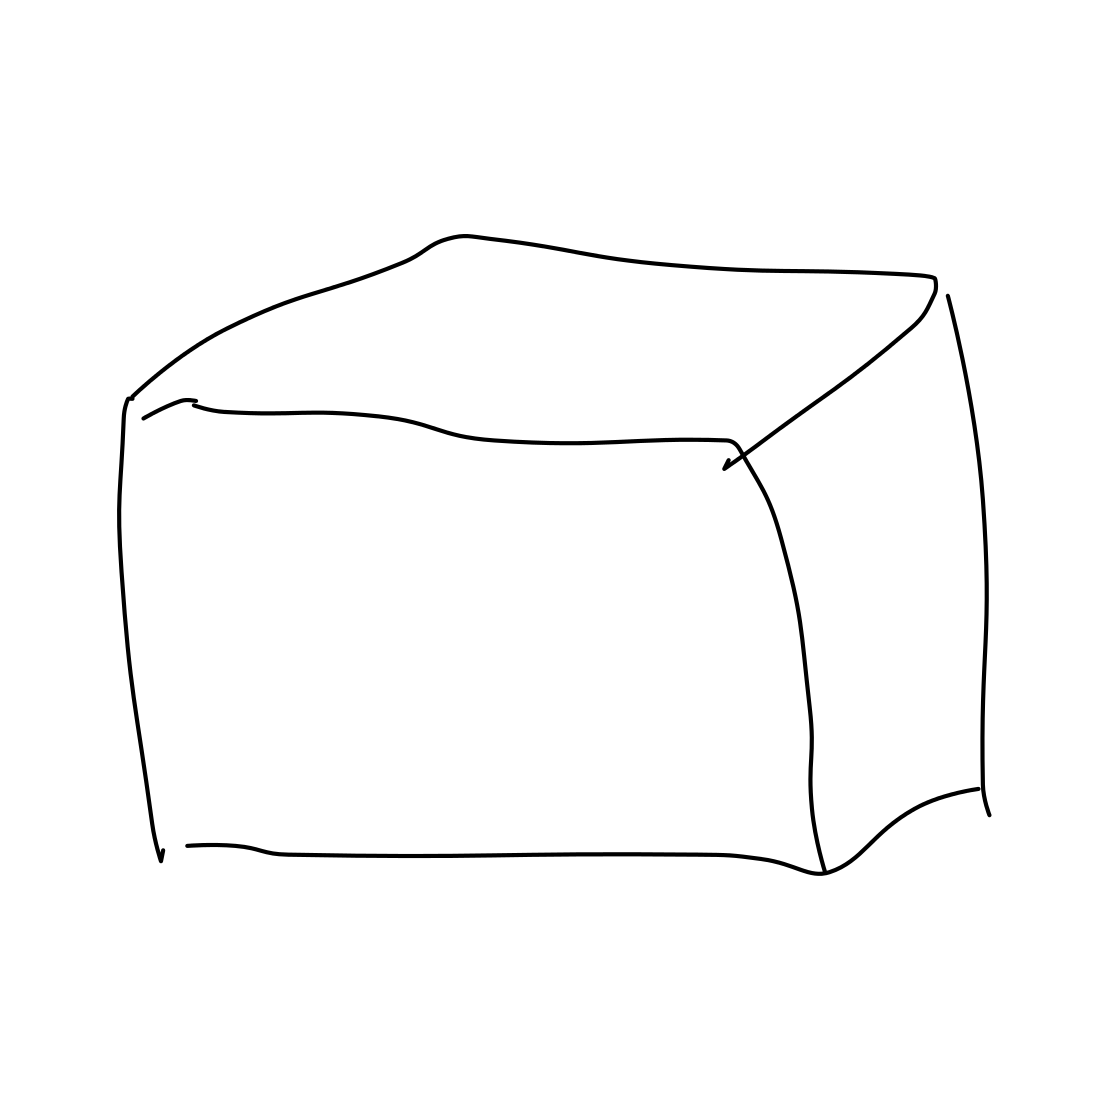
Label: cabinet